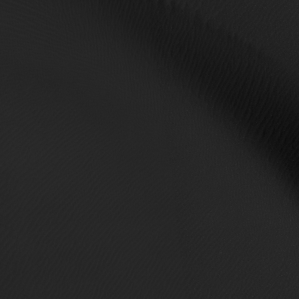
Label: non_frost